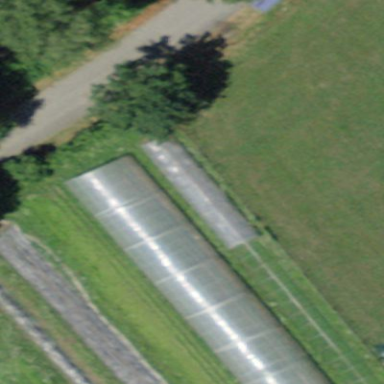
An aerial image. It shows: Greenhouse used for horticulture.